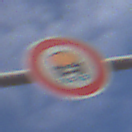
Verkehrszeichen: VerbotFahrzeugeWassergefaehrdenderLadung
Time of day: Midday
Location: Outdoor (Nature)
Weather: PartlyCloudy
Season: NotSpecified
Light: Natural